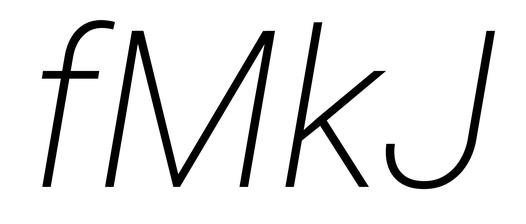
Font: Roboto-Italic_ExtraLight_Italic